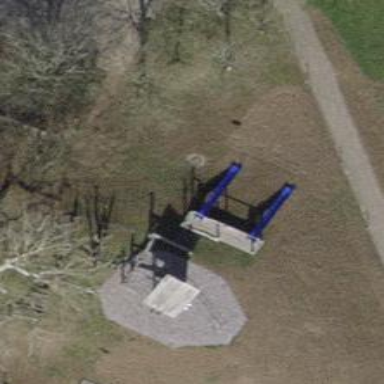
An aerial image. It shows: Playground area for leisure activities on the land.